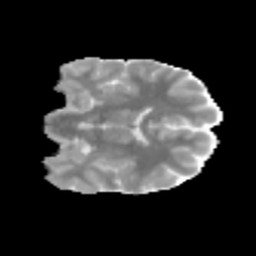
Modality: MD
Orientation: coronal
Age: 12
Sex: male
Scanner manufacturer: siemens
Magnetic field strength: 3 T
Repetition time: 3.8 s
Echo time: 0.07 s